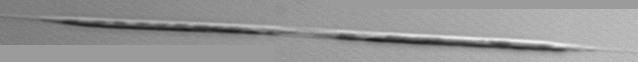
Label: Rhizosolenia